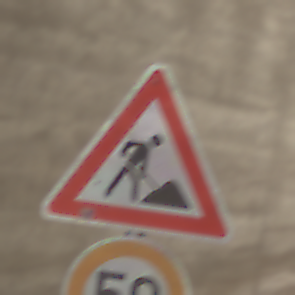
Verkehrszeichen: Arbeitsstelle
Zusatzzeichen unten: Geschwindigkeit50
Umgebung: Roofed, Tunnel
Tageszeit: Midday
Wetter: NotSpecified
Licht: Natural
Jahreszeit: NotSpecified
Kontrast: MediumContrast